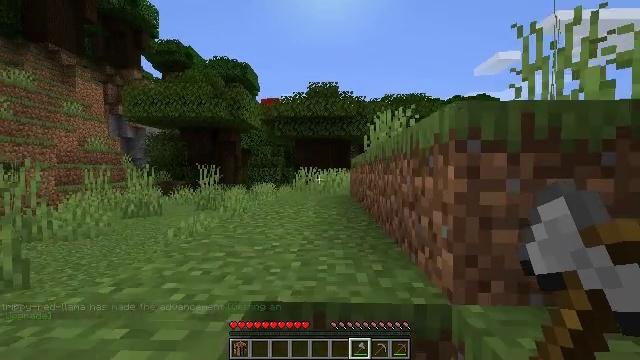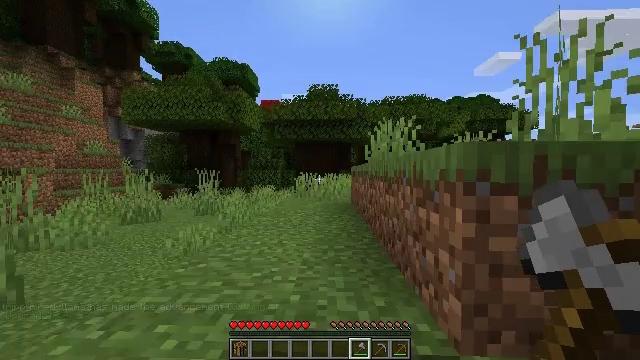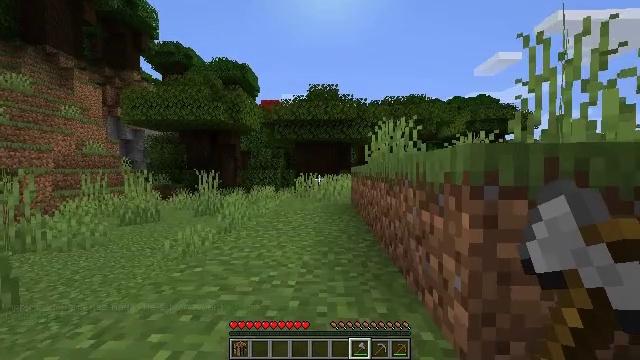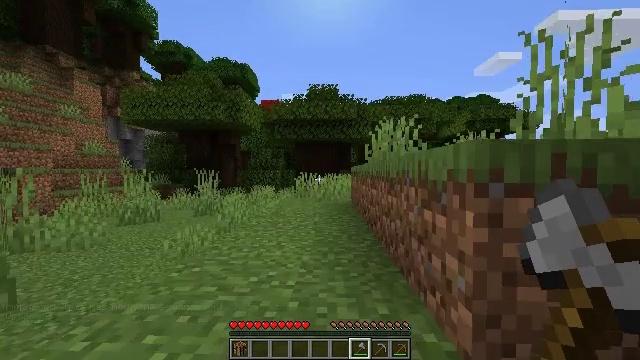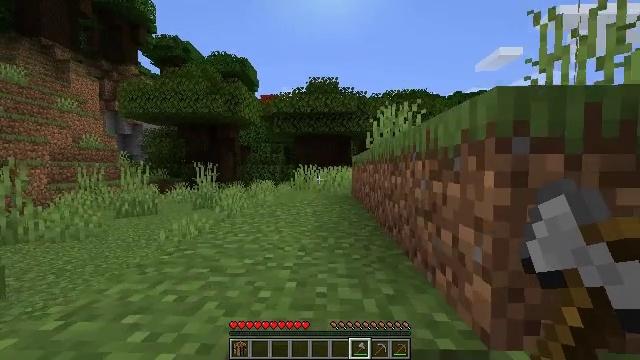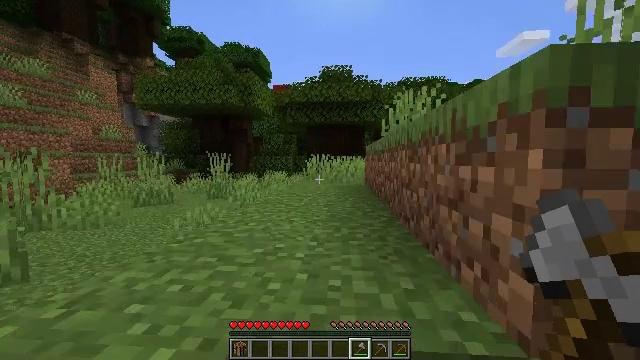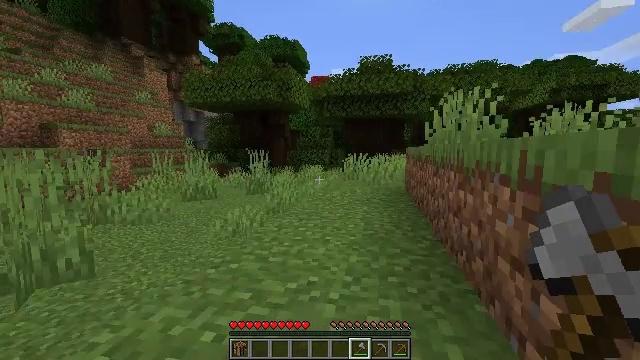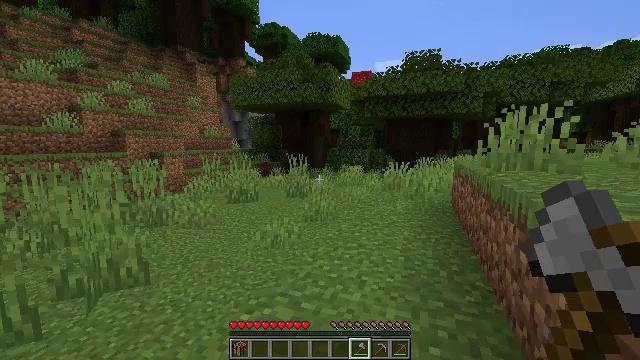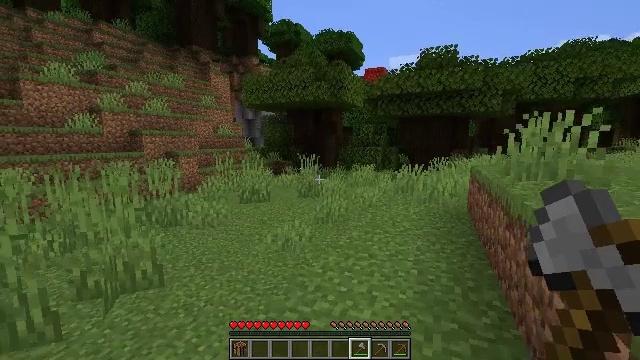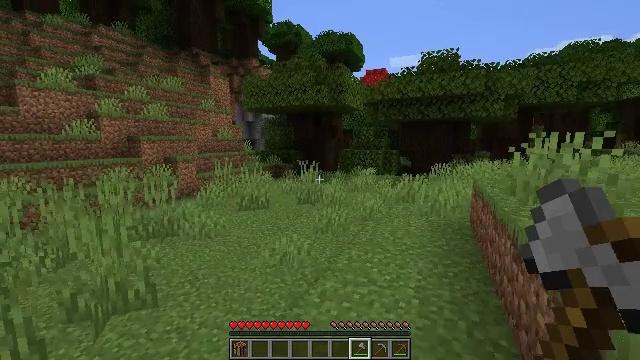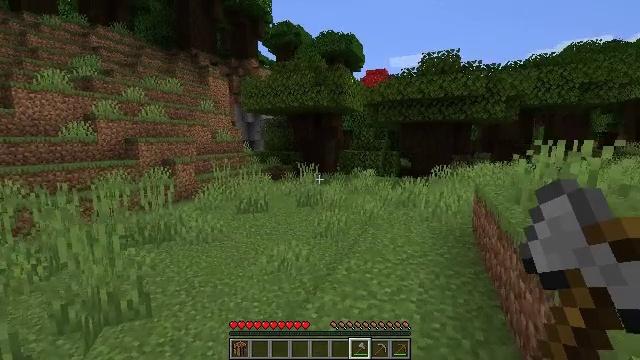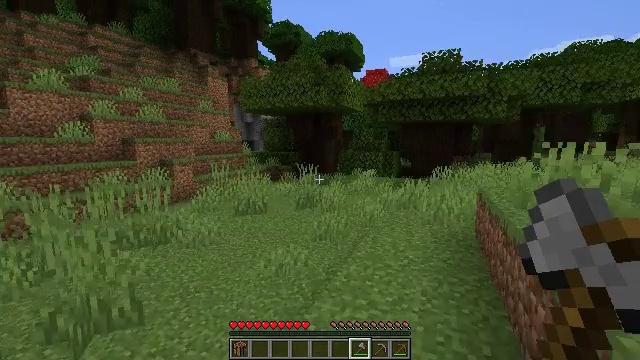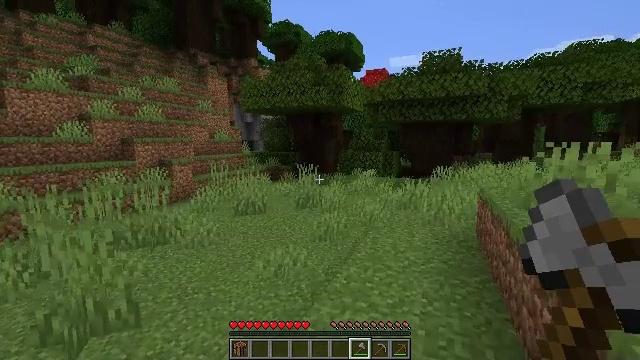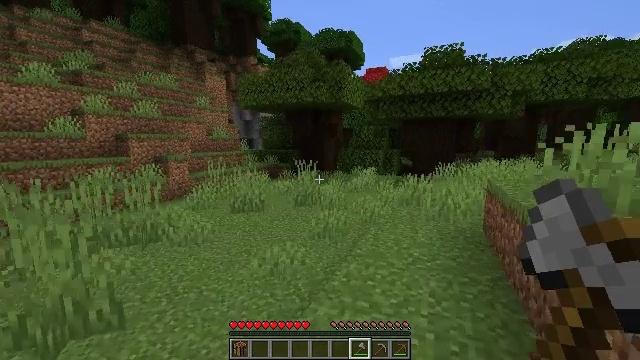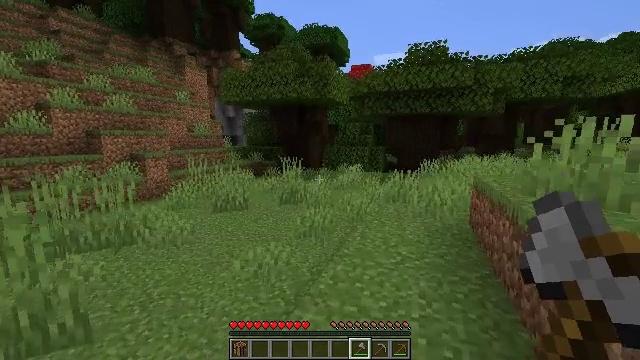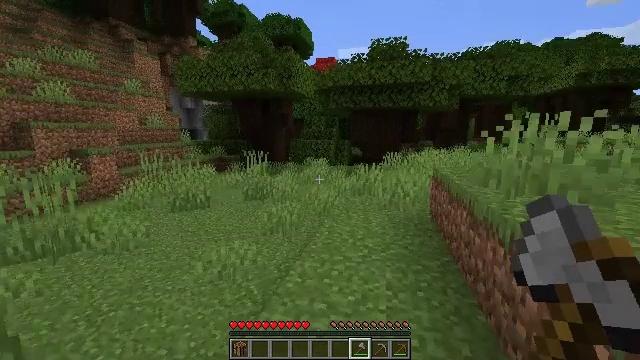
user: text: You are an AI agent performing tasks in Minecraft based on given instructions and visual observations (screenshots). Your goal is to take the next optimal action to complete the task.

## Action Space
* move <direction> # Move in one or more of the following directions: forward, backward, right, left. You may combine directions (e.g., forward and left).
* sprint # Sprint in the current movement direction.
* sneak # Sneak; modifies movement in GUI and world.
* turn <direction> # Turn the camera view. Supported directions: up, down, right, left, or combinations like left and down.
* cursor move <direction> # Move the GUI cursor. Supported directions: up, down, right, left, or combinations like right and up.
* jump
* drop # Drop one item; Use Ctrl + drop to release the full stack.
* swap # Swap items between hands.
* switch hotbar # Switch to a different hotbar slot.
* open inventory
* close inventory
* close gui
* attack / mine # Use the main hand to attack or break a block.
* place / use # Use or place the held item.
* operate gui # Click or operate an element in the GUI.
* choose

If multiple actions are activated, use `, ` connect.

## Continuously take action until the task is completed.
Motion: motion action
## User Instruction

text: Break the dark oak log in the forest.
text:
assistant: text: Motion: move forward
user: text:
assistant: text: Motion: move forward
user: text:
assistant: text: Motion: move forward
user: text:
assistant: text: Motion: move forward
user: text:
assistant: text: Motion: move forward, turn left and down, jump
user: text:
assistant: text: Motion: move forward, turn left and down, jump
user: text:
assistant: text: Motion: move forward, turn left and down, jump
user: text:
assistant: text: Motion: move forward, turn left, jump
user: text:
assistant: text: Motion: move forward
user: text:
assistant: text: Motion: move forward
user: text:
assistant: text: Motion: move forward
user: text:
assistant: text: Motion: move forward
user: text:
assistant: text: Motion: move forward
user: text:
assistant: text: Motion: move forward, turn right
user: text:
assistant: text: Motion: move forward, turn right and down
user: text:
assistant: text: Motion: move forward, turn right and down
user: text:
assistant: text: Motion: move forward, sneak
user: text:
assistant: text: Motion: move forward, sneak
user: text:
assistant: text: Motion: move forward, sneak
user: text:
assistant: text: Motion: move forward
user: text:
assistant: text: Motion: move forward
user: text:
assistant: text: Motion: move forward
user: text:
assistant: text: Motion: move forward
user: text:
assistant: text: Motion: move forward
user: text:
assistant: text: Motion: move forward
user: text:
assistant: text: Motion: move forward
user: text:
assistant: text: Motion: move forward
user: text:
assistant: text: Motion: move forward
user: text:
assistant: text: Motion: move forward
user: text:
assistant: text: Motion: move forward